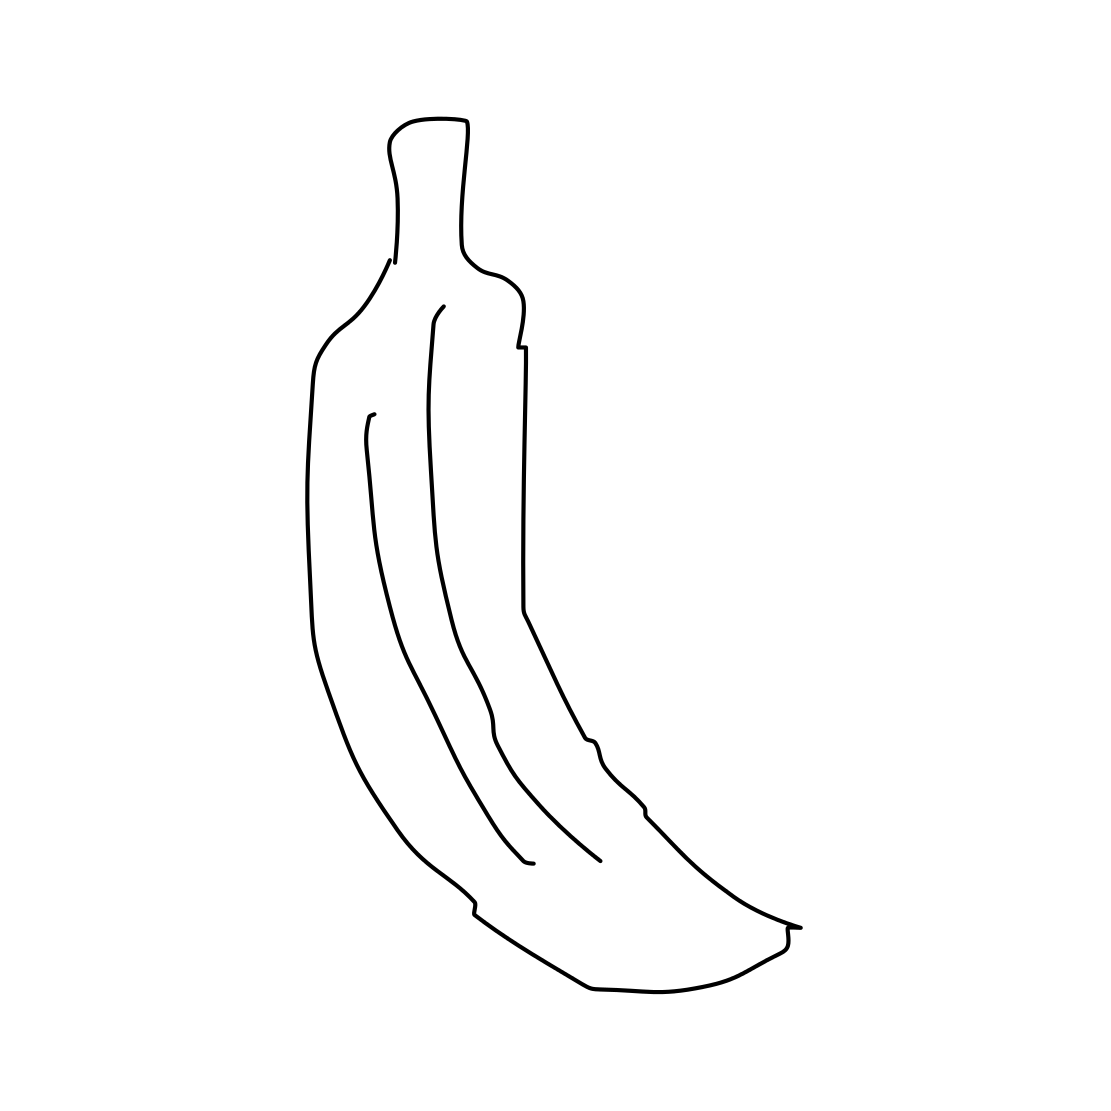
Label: banana